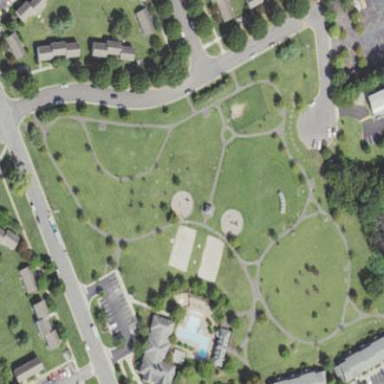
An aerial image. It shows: Lovely park for leisure and relaxation.